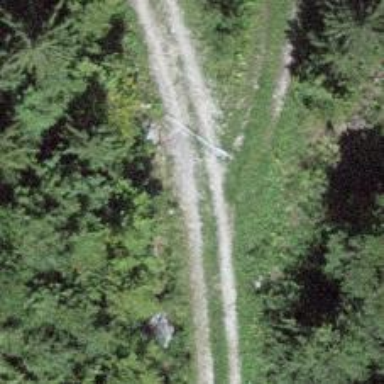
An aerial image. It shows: Guidepost providing information.